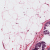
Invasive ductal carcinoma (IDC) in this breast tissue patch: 0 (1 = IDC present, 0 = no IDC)